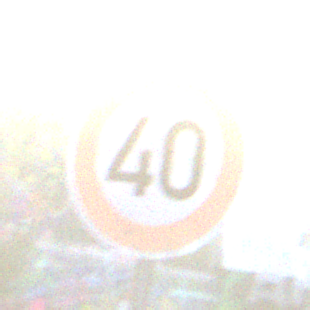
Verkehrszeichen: Geschwindigkeit40
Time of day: MorningAfternoon
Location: Outdoor (Urban)
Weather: PartlyCloudy
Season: NotSpecified
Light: Natural